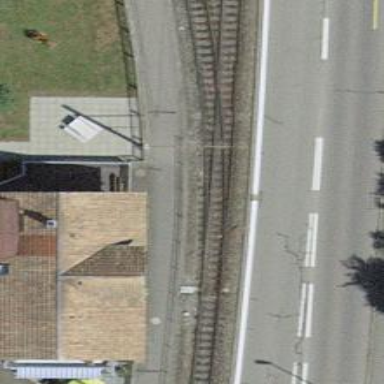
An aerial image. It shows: Railway switch.